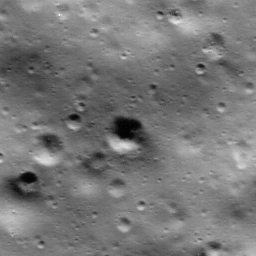
Pit: Hayn 1
Host crater: Hayn
Host type: impact_melt
Lunar coordinates: latitude 65.223, longitude 84.2